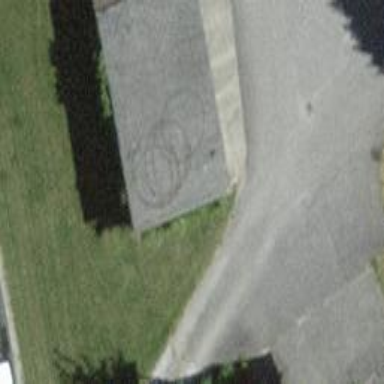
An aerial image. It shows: Garage.